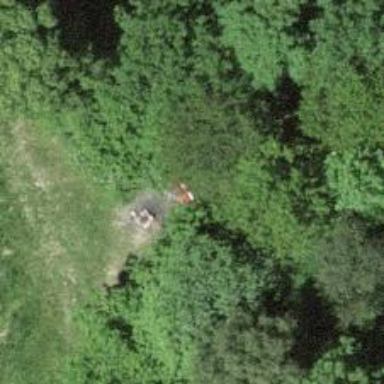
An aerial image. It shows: Red bench.